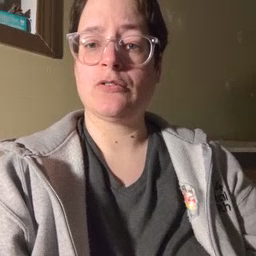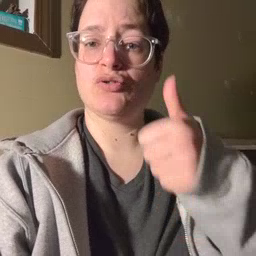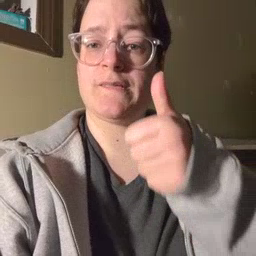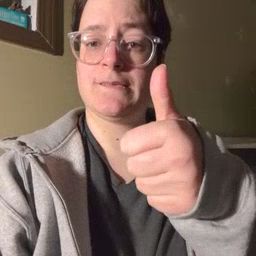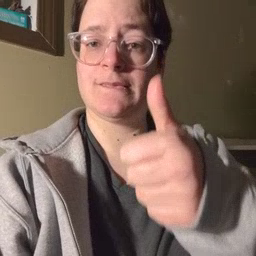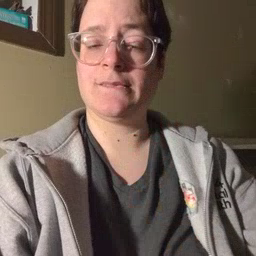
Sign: yourself